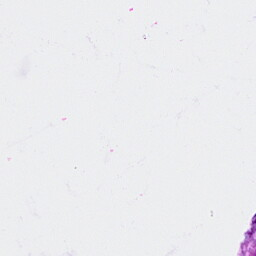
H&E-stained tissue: Ovarian